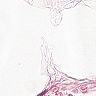
Metastatic tissue present: no